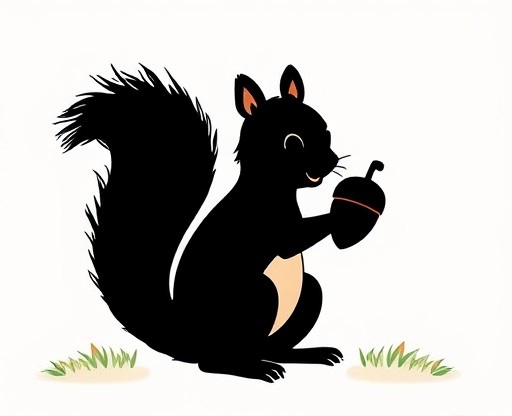
Category: Autumn